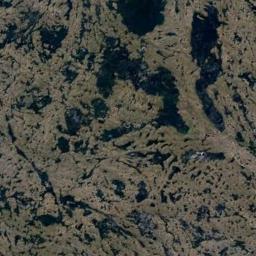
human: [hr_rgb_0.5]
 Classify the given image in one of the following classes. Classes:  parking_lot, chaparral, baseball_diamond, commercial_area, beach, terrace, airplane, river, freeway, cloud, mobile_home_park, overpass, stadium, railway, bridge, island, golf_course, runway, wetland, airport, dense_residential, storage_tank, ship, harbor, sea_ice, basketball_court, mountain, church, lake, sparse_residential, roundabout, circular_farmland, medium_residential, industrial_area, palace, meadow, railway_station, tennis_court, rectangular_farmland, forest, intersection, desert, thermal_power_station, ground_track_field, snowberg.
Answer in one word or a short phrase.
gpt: wetland